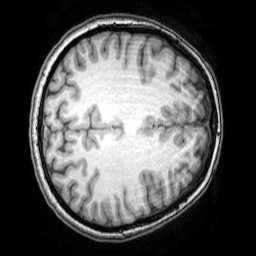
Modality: T1w
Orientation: axial
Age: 22
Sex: female
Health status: healthy
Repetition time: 0.081 s
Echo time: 0.037 s